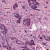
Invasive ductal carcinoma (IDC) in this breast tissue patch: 1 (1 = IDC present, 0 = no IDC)